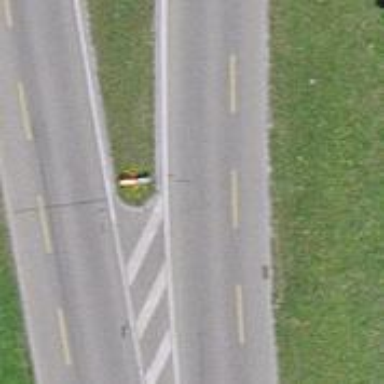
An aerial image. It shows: Primary road with asphalt surface.